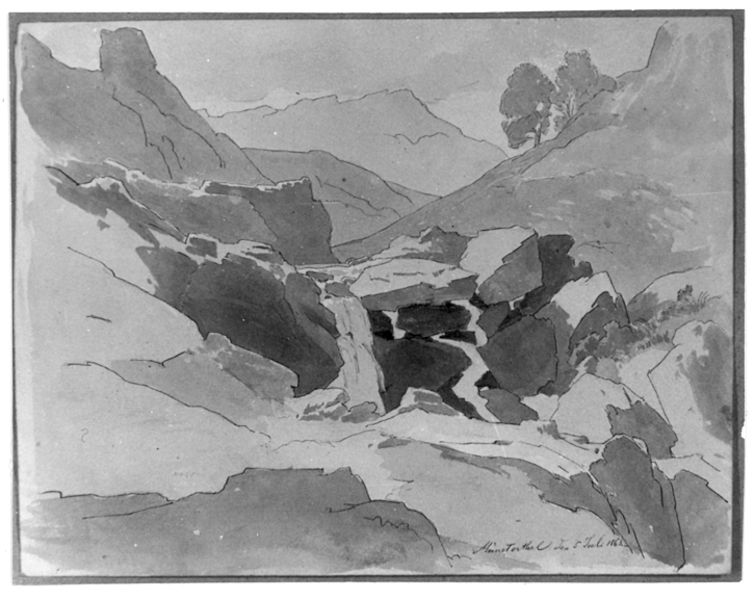
Titel: Motiv aus dem Münstertal
Künstler: Emil Lugo
Standort: Karlsruhe
Institution: Staatliche Kunsthalle Karlsruhe
Schlagwörter: baum, berg, dunkel, feder, felsen, gemälde, gestein, himmel, schatten, wasser, weiß, wolken, aquarell, bäume, fluss, landschaft, ufer, grau, hell, licht, schwarz, skizze, zeichnung, gras, schnee, tiere, wiese, beige, rahmen, stein, steine, trauer, signatur, bach, einsamkeit, horizont, hügel, natur, busch, einsam, gewässer, spitzen, höhle, kontrast, tal, wasserfall, helldunkel, gischt, japan, schrift, papier, umrisse, abhang, steinig, berge, bergig, fels, flächen, gebirge, gipfel, gletscher, hang, graphik, kahl, monochrom, alm, geröll, linien, schlucht, steil, winter, farblos, rand, böschung, strom, stromschnelle, sturzbach, tiefe, umriss, punkte, laviert, tusche, dunkelgrau, unterschrift, einöde, alpen, felsig, schwarz-weiß, schweiz, text, münster, flecken, kontraste, lanschaft, gebirgsbach, gebirgsfluss, bachlauf, flusstal, felsbrocken, gebirgslandschaft, fließen, alleine, graustufen, grautöne, lavierung, lasur, bergbach, klamm, aufgetürmt, legende, wildbach, zeichung, quelle, aqurell, auqarell, wassser, spalt, bege, bergfluss, nach, niemand, sprudeln, altes foto, scharzweiss, kontrastreich, aquarelll, steinbrocken, signtur, gesteine, ssteine, berrge, geföll, natur #, steiner, fensen, buäme, feslbach, ateine, fesstein